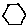
Label: hexagon